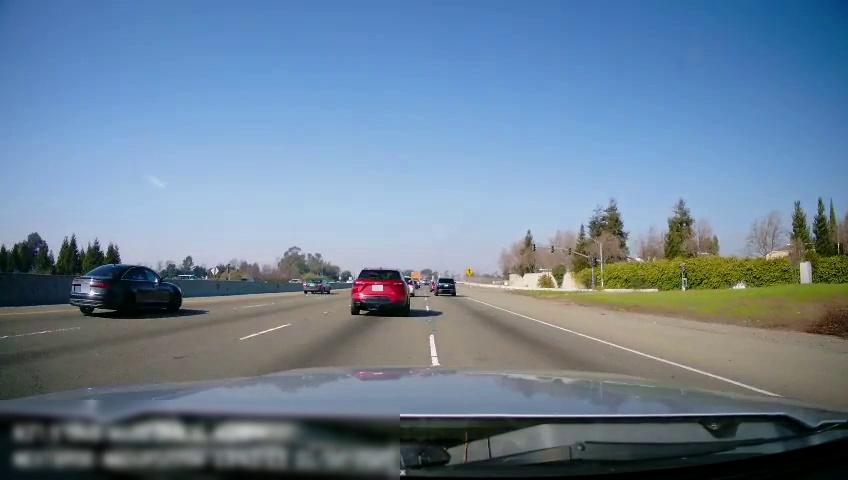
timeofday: Day
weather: Sunny
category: Drivable Space
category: Vehicles | SUV
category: Vehicles | Car
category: Vehicles | SUV
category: Vehicles | SUV
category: Vehicles | Car
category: Lanes | Alternate Lane
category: Lanes | Current Lane
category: Lanes | Alternate Lane
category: Lanes | Alternate Lane
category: Lanes | Alternate Lane
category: Traffic | Signs
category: Traffic | Lights